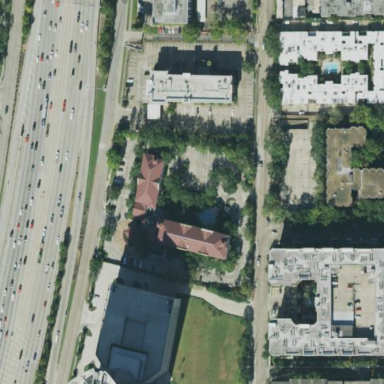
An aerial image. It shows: Motel building.